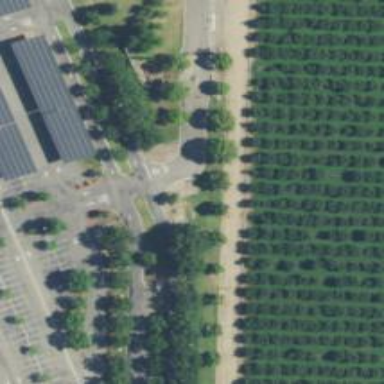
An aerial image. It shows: Row of trees in natural setting.